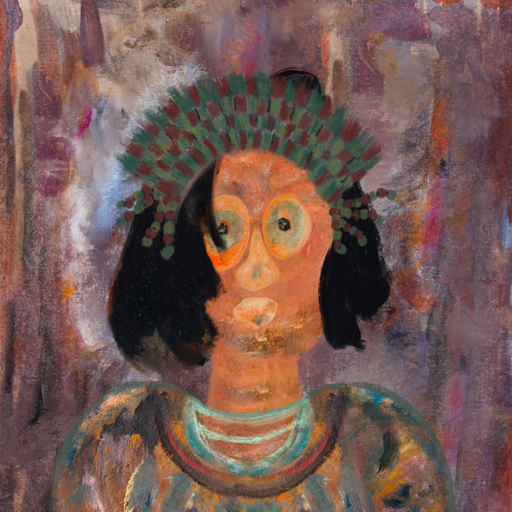
Background: Hypocrite, Head And Neck Front: Boggyland, Face Front: Childish, Bust: Boggyland, Hair Front: Mosgoul, Head Accessory: After_Raid_Crown, Second Necklace: Blank, Necklace: Blank, Baby: Blank